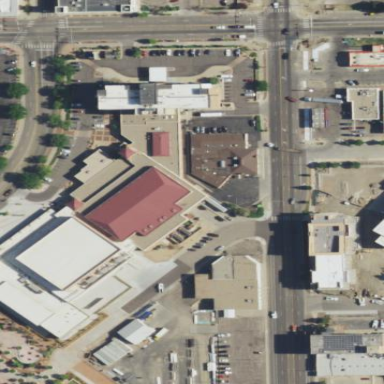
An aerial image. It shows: Civic building.